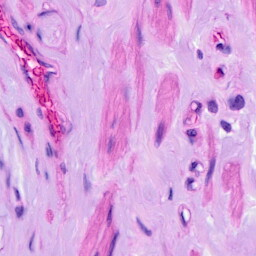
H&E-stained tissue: Ovarian